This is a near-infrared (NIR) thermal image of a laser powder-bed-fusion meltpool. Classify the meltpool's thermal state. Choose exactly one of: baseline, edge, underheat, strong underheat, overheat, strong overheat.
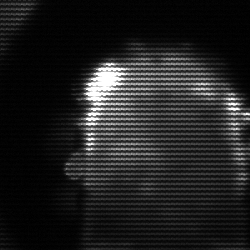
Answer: baseline